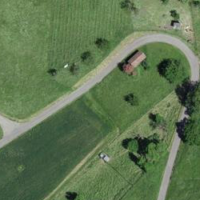
EUNIS habitat code: 52
Species observed at this site:
Fagopyrum esculentum